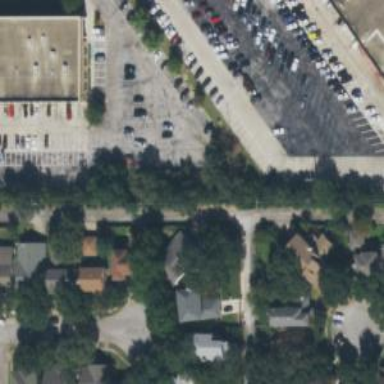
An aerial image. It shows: Alley classified as service road.